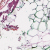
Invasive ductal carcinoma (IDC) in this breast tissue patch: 0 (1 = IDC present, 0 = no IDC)